Question: Is it possible to make a plot with two independent y-axes such that the tick marks align?
Below is an example of half of the solution. I've doubled the y-axis using 'twinx', but the tick marks aren't aligned and the gridlines form an awkward pattern on the plot. Is there a way to make the tick marks share the same positions, but correspond to different y-values? In the example below, I would like the tick mark for 5 on the left to be at the same vertical position as the tick mark for 6 on the right.
'''
import numpy as np
a = np.random.normal(10, 3, size=20)
b = np.random.normal(20, 5, size=40)
fig, ax1 = plt.subplots()
ax2 = ax1.twinx()
ax1.hist(a)
ax2.hist(b)
'''

The overarching point of this exercise is to make the grid lines overlap for the two axes.
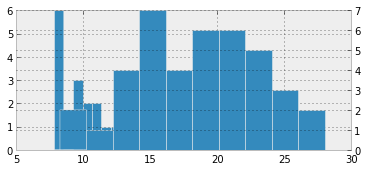
Answer: You need to manually set the 'yticks' as it stands these are automatically calculated resulting in a variation. Adding something like this:
'''
ax1.set_yticks(np.linspace(ax1.get_ybound()[0], ax1.get_ybound()[1], 5))
ax2.set_yticks(np.linspace(ax2.get_ybound()[0], ax2.get_ybound()[1], 5))
'''
where we set the 'ytick' locations using an array of 5 points between the bounds of the axis. Since you have a histogram you could just set the lower value to zero in each case, and you may want to have the upper bound somewhat larger, so I would instead have
'''
ax1.set_yticks(np.linspace(0, ax1.get_ybound()[1]+1, 5))
ax2.set_yticks(np.linspace(0, ax2.get_ybound()[1]+1, 5))
'''
Giving a plot (with a change of color and transparency (alpha) for clarity):